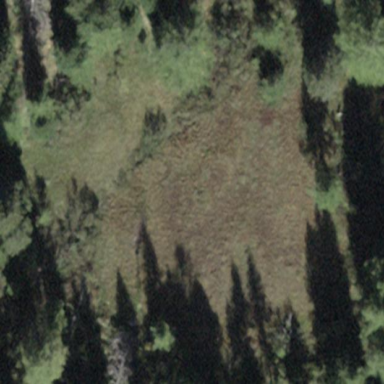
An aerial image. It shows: Beautiful meadow.